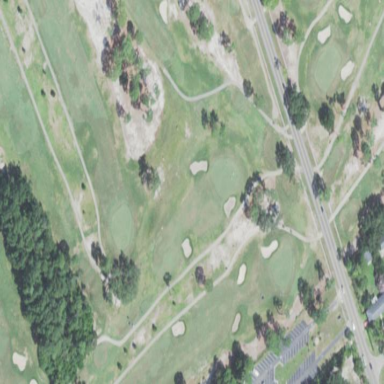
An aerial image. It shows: Rough grassy area used for golf.